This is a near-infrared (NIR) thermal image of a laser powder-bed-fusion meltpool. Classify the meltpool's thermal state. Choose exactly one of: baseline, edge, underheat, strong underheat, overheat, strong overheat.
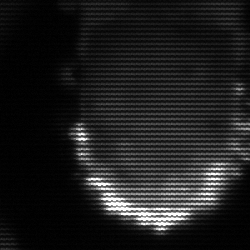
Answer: baseline